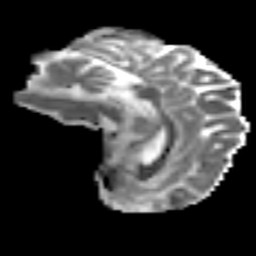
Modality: MD
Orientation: sagittal
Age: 32
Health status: ill
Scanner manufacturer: philips
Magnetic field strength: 3 T
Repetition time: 9 s
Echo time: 0.127 s